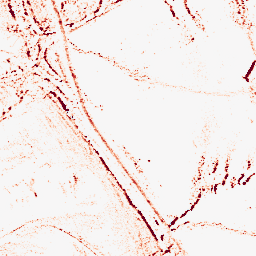
Category: morphological
Decomposition family: morphological_rect
Decomposition parameters: operation: opening
width: 5
height: 3
Upsampling method: quadratic
Upsampling parameters: scale: 2
Upsampling scale: 2